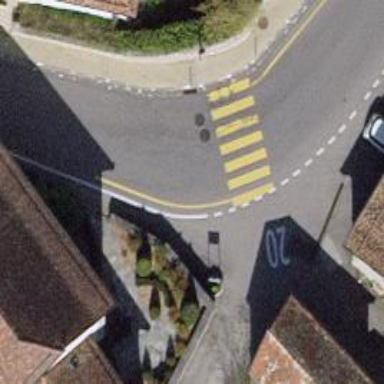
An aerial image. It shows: Zebra crossing on the road.